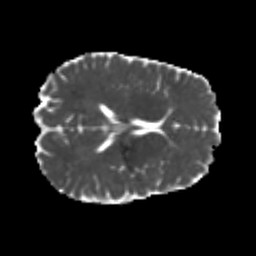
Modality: MD
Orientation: axial
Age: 22
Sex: male
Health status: healthy
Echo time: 0.074 s